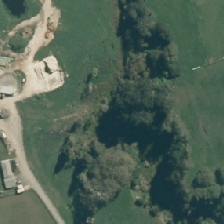
Land cover: broadleaved_indigenous_hardwood